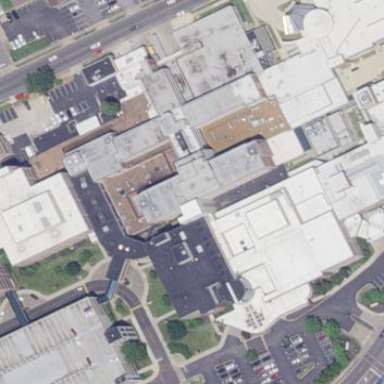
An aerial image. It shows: Hospital building.